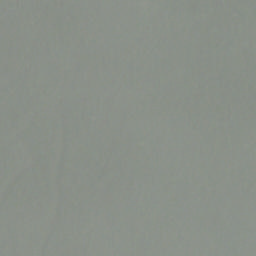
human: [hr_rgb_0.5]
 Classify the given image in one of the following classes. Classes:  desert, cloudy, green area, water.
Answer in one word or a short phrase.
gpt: cloudy